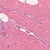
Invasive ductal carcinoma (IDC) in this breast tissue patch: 0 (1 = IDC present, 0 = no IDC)